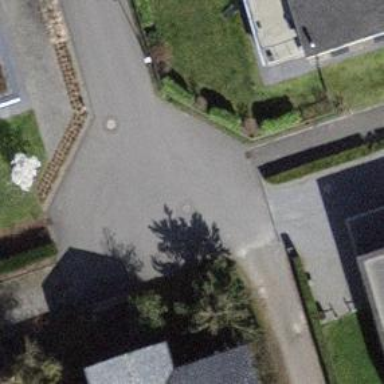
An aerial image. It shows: Turning circle on the road.